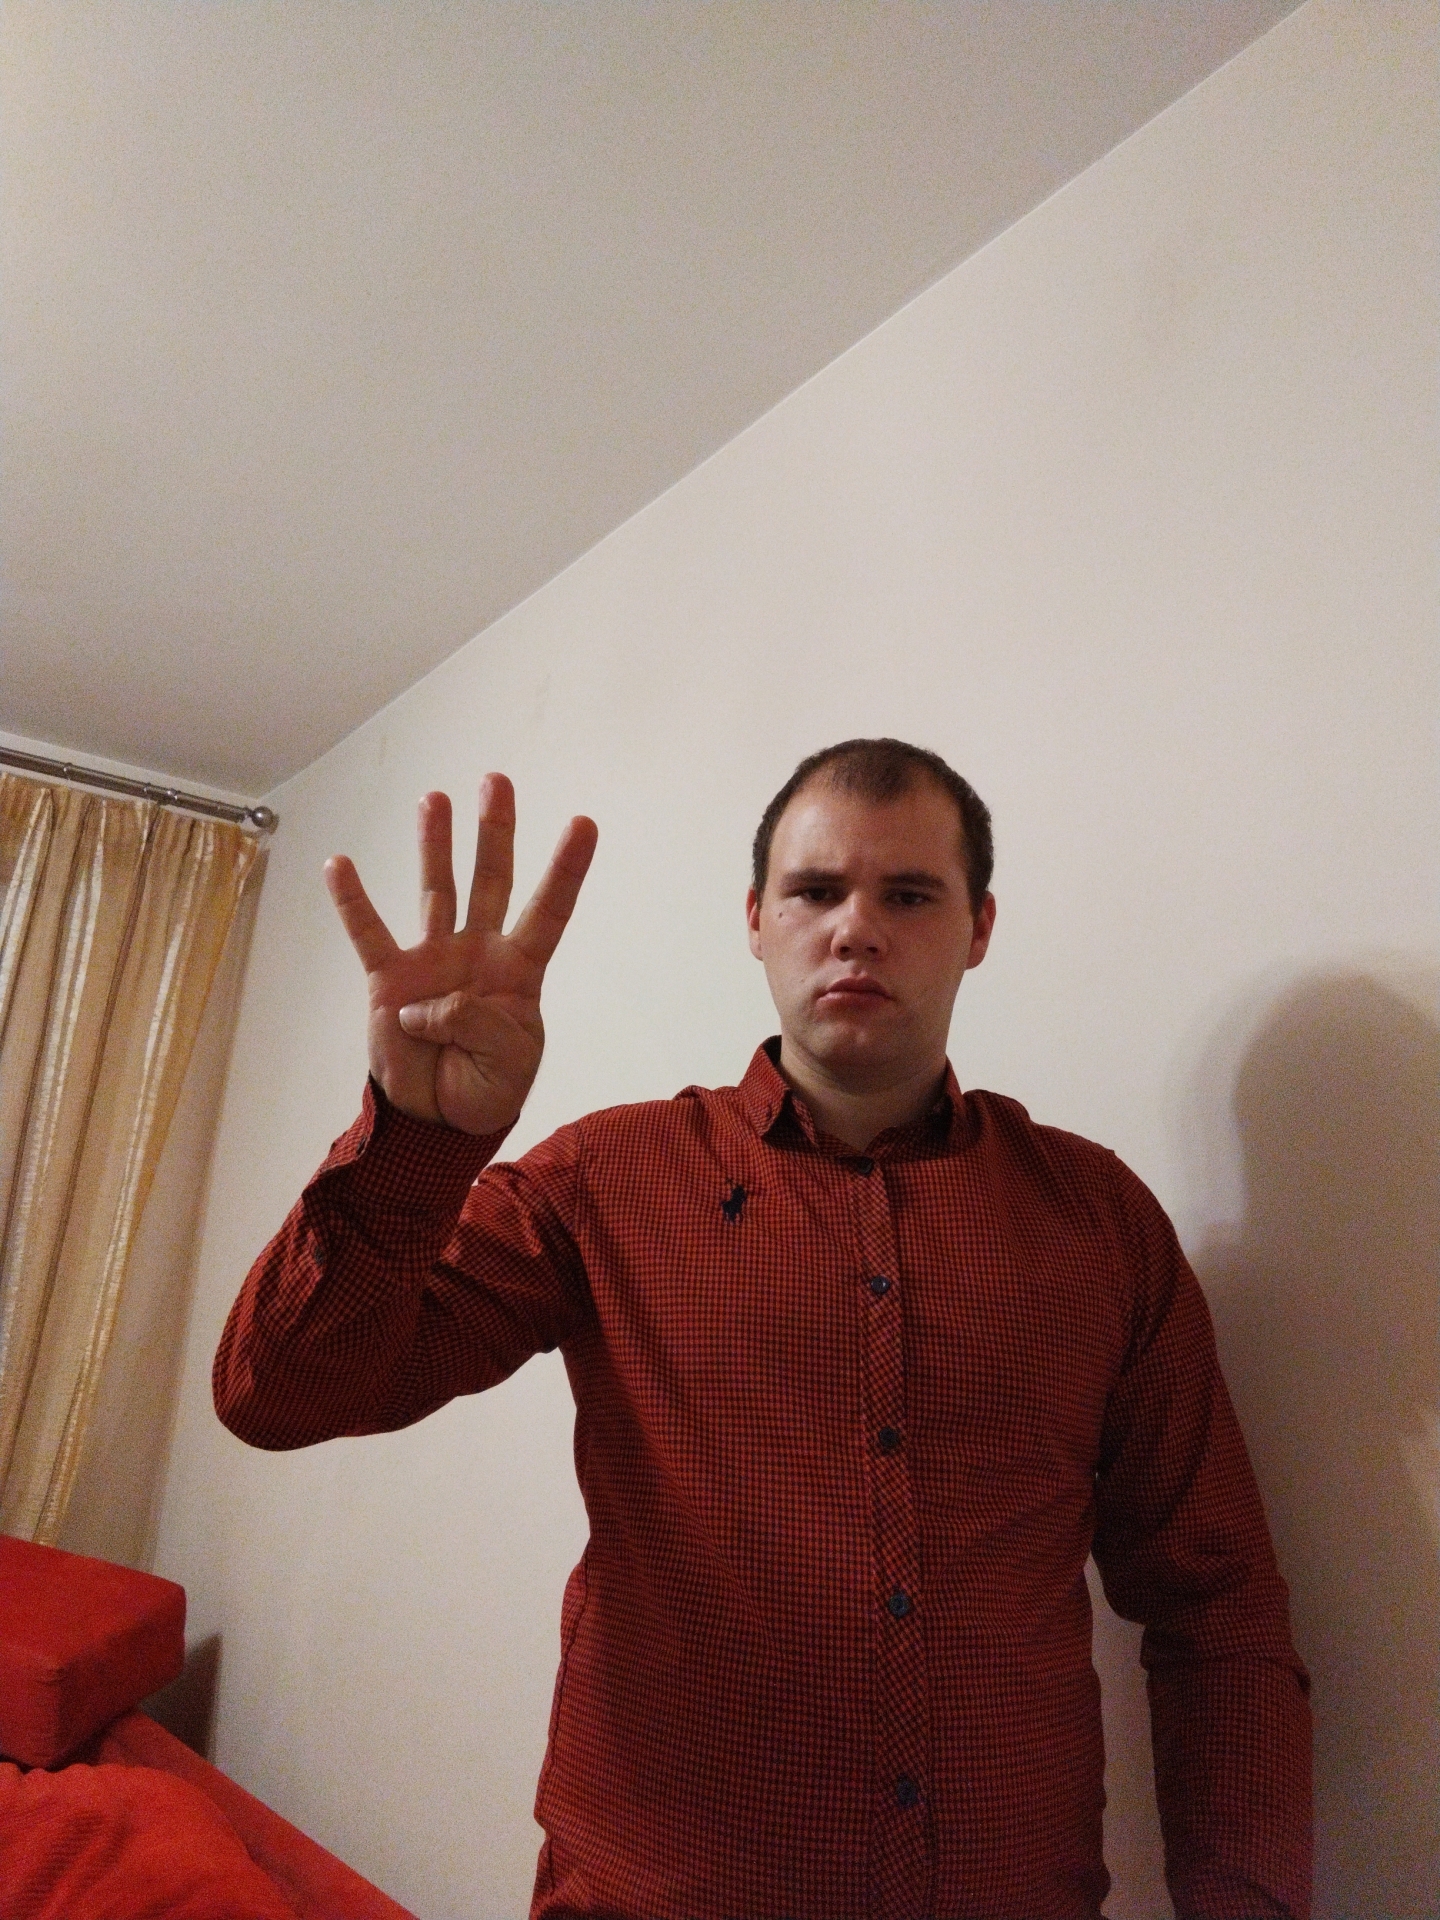
Label: noise